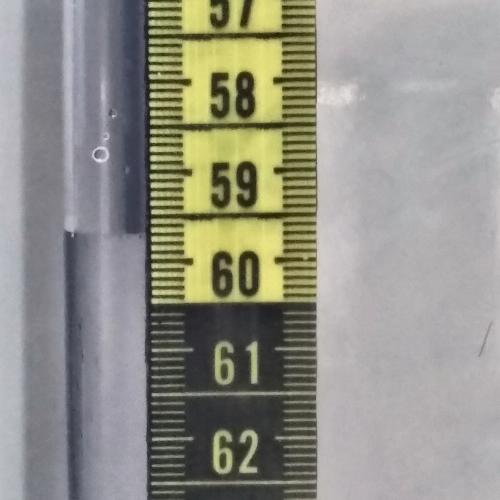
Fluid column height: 59.7 cm